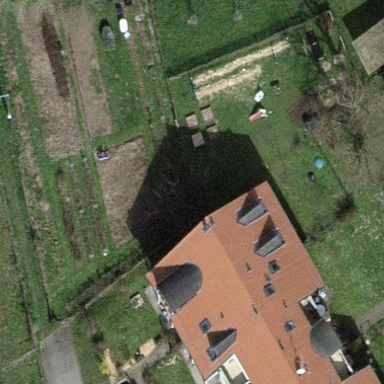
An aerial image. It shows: Garden that is leisure land.